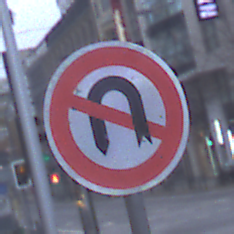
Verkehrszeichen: VerbotWenden
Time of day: SunriseSunset
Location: Outdoor (Urban)
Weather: PartlyCloudy
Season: NotSpecified
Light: Natural